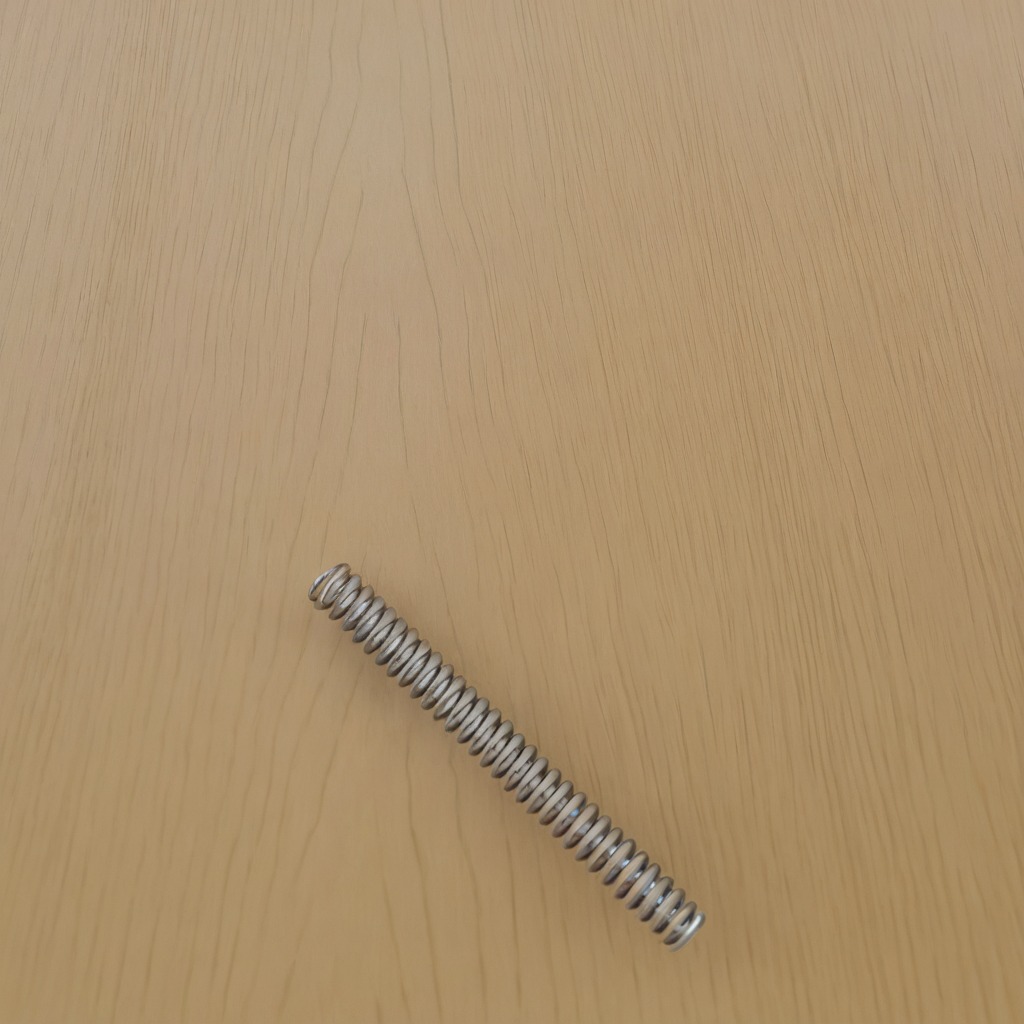
A coiled metal spring lies on the plywood surface.